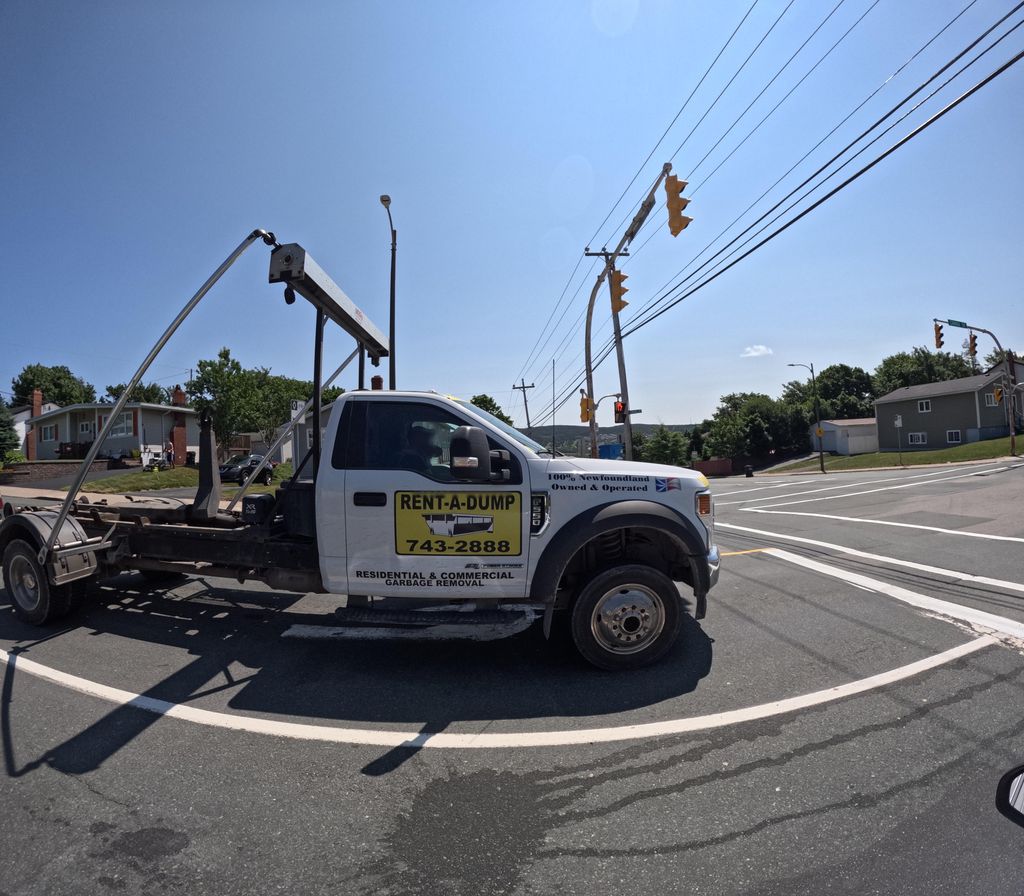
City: st_johns